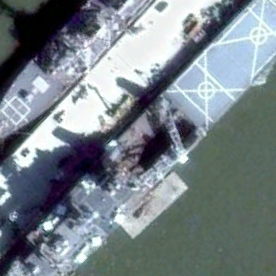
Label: Whitby_Island-class_dock_landing_ship